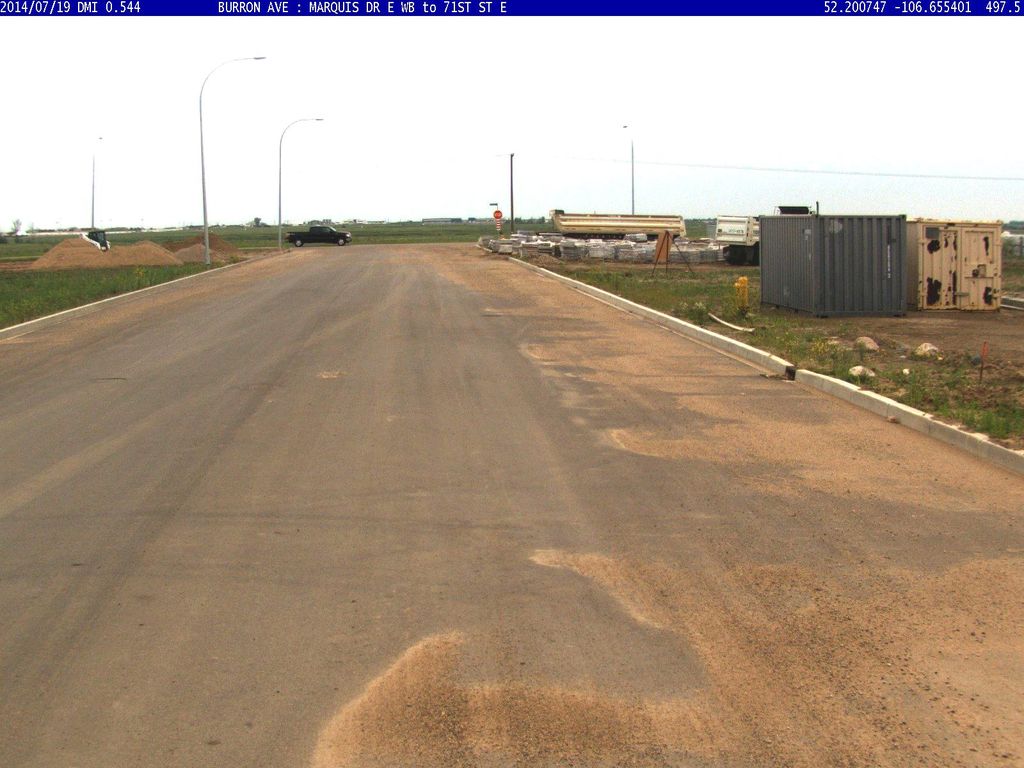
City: saskatoon